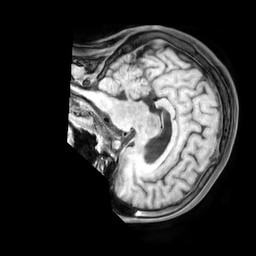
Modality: T1w
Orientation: sagittal
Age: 63
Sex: female
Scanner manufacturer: philips
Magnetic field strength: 3 T
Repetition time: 0.6 s
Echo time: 0.02833 s